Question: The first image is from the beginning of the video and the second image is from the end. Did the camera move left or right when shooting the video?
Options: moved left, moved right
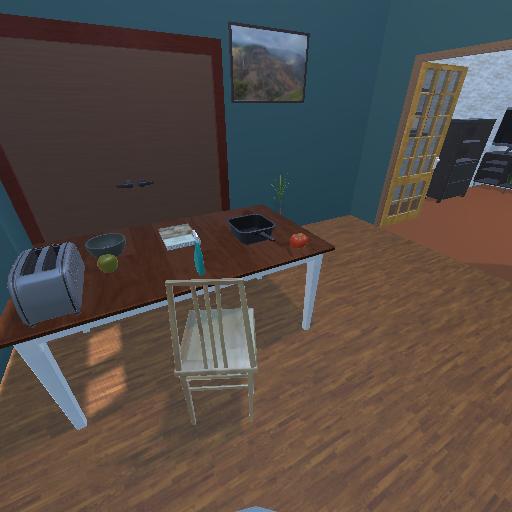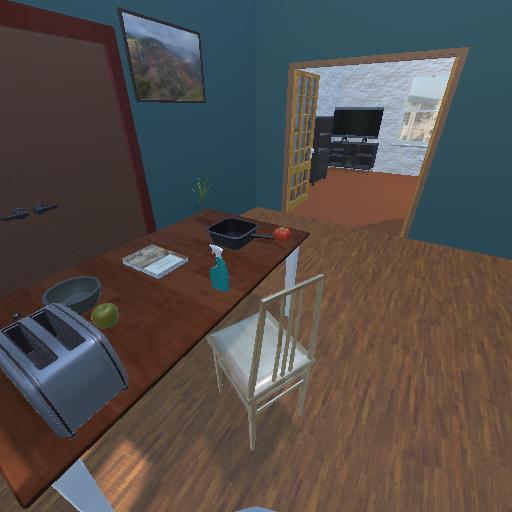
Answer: moved left